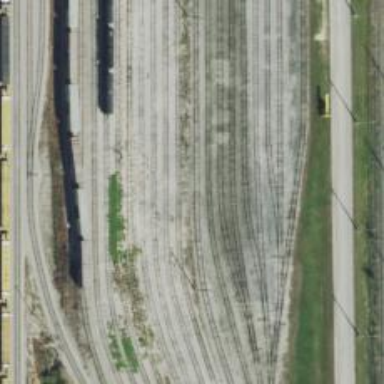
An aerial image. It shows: Railway yard.